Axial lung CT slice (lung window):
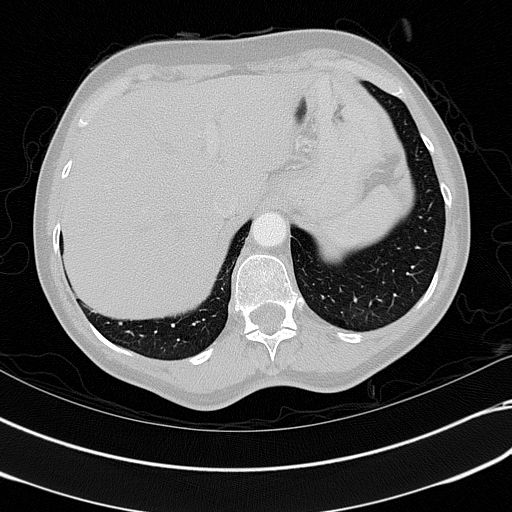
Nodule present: yes
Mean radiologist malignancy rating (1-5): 1.5